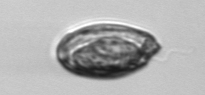
Label: Katodinium_or_Torodinium